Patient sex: M
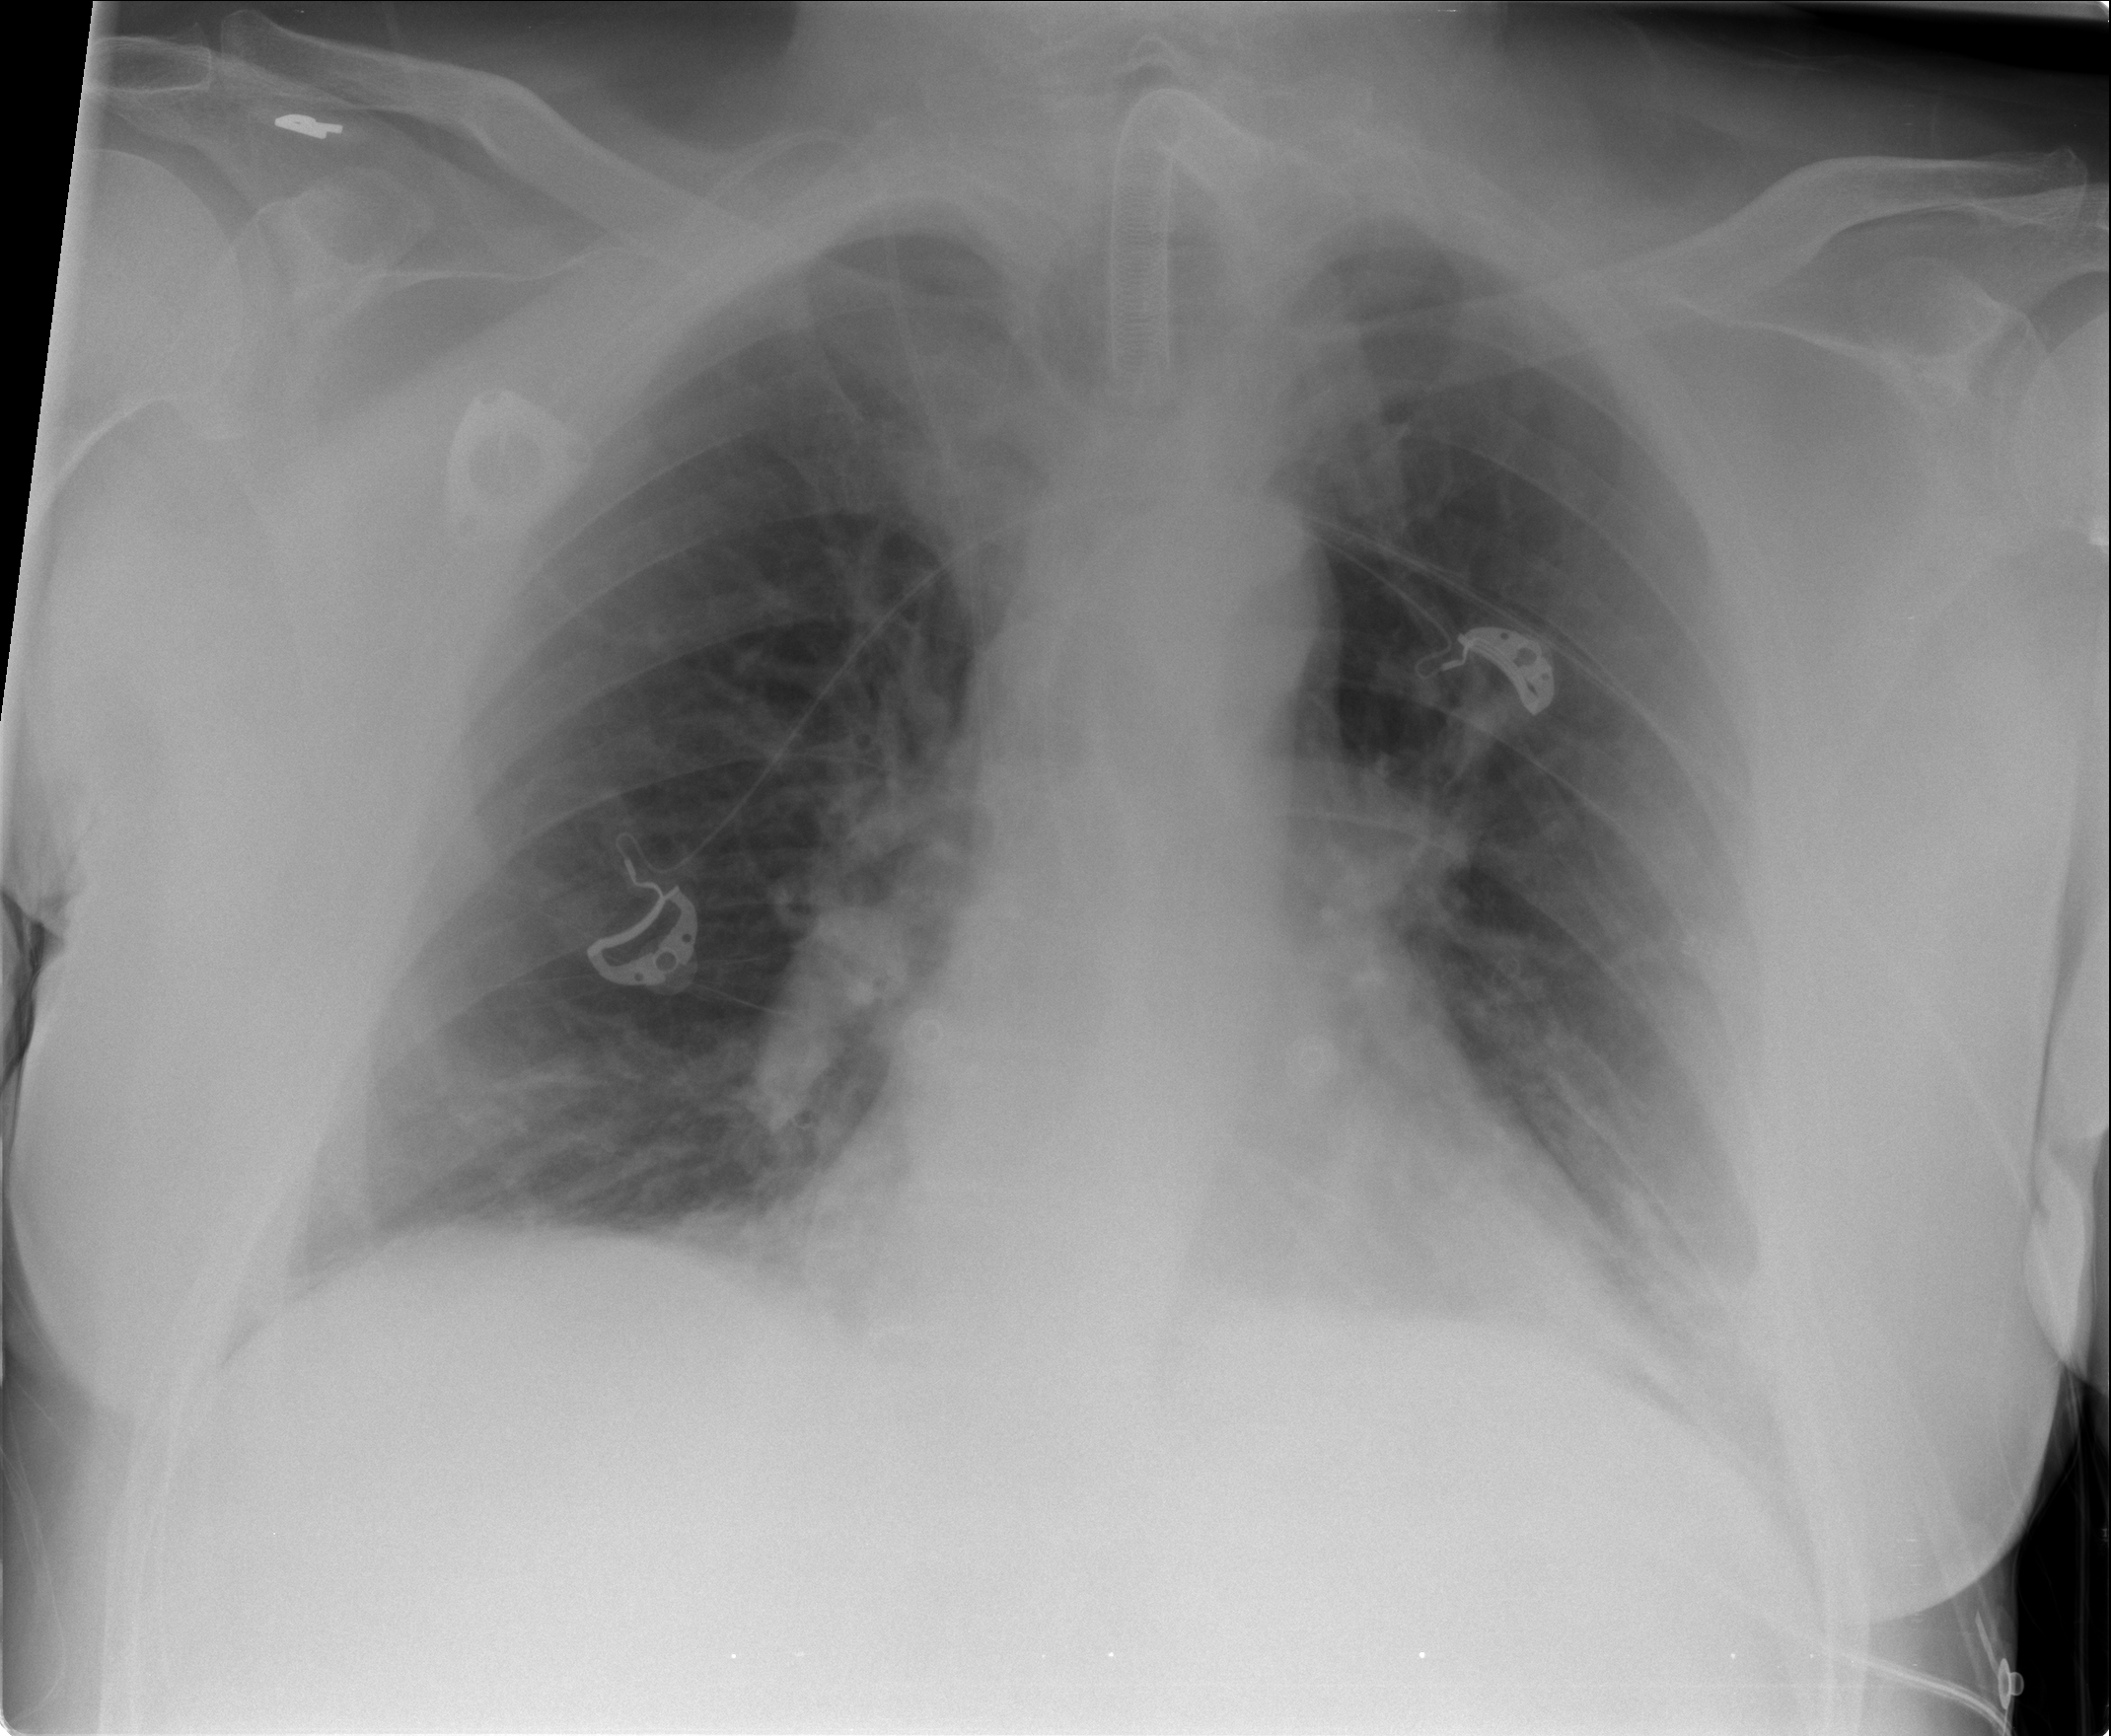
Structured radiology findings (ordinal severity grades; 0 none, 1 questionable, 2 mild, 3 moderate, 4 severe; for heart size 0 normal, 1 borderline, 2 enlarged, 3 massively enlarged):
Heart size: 0
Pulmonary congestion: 1
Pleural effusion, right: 0
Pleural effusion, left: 2
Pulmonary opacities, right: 0
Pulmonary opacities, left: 0
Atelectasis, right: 2
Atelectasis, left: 2